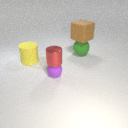
large yellow rubber cylinder behind small purple rubber sphere